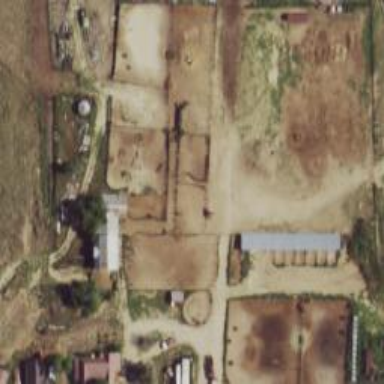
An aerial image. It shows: Farmyard area.